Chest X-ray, AP view. Patient: 6 years old, sex M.
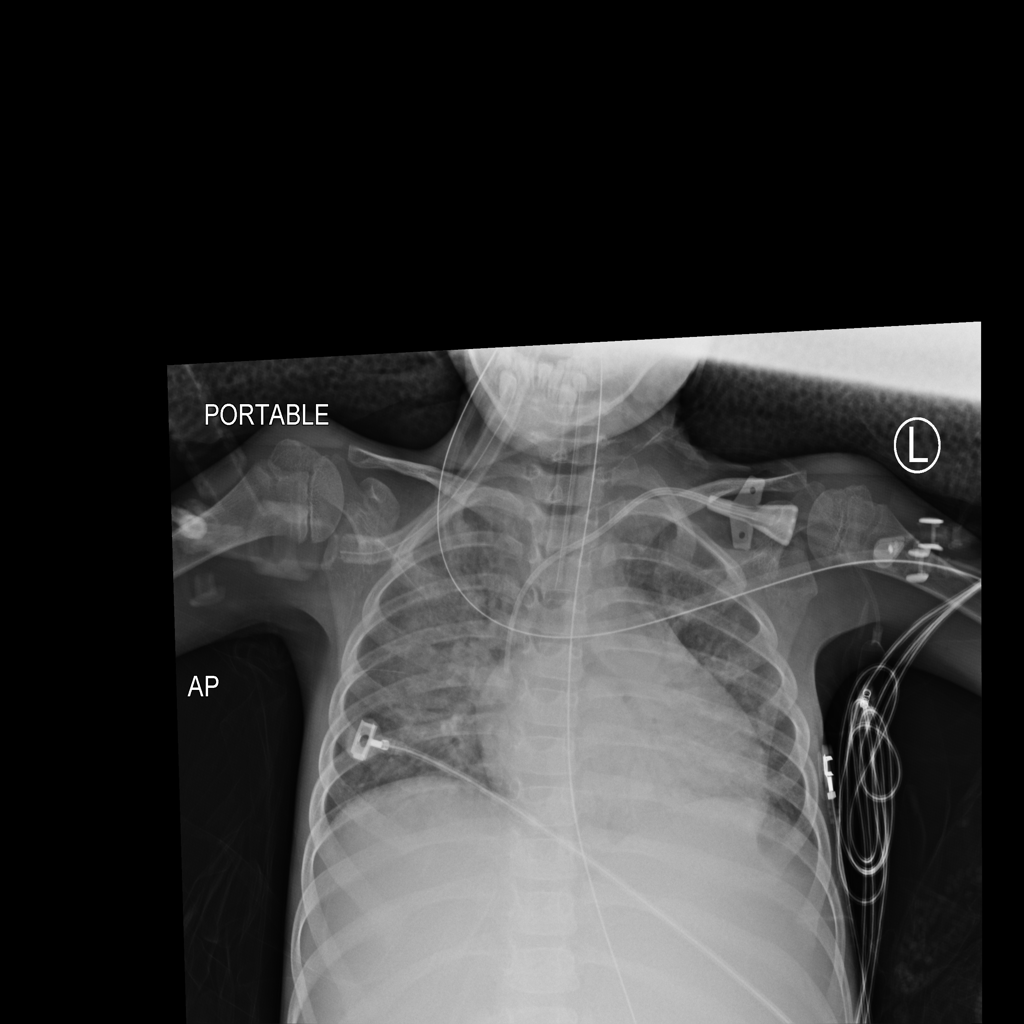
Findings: No Finding